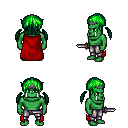
a pixel art fantasy rpg character, male body template, orc, green skin, red cape, metal pants, green twin-tailed hairstyle, iron tiara, dagger, four views (front, back, left, right), 2x2 character sprite sheet, small pixel art, hard edges, no anti-aliasing